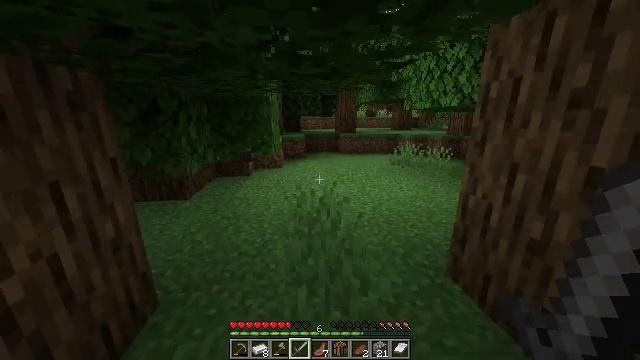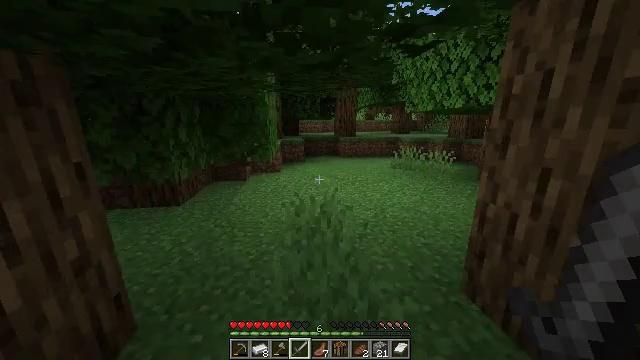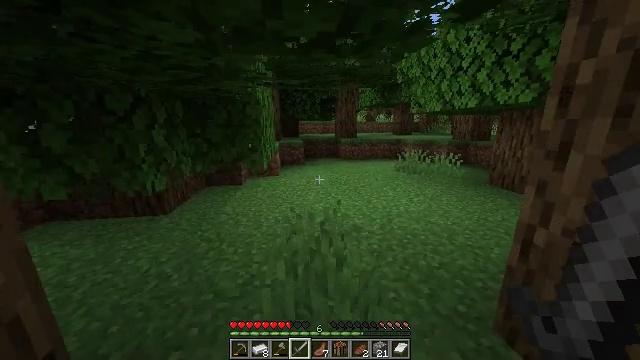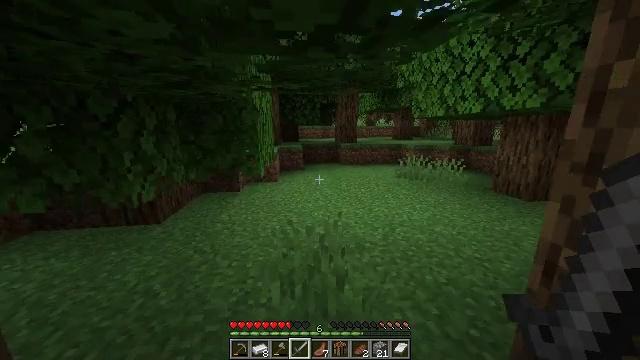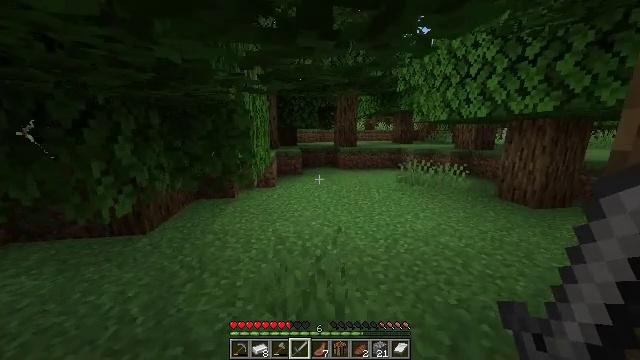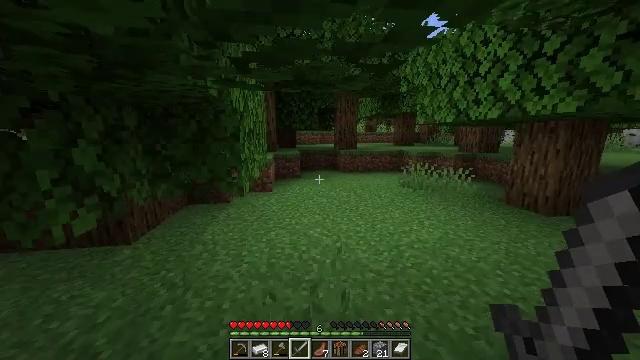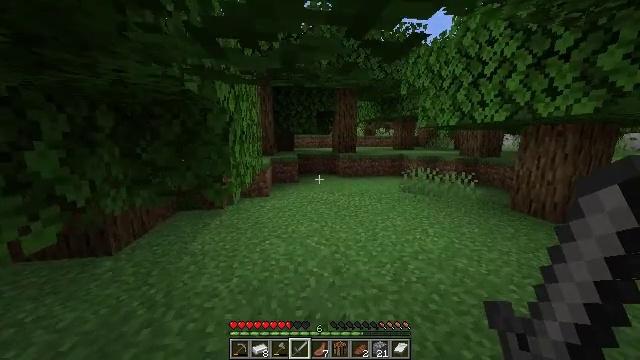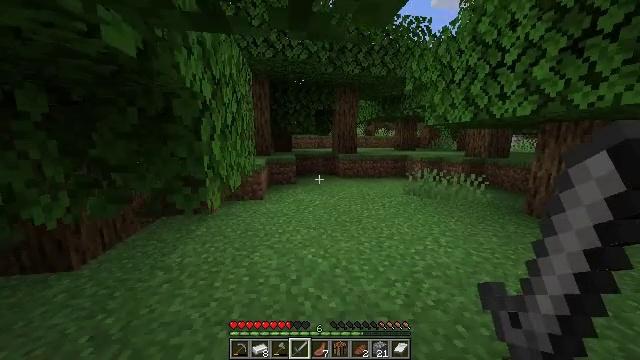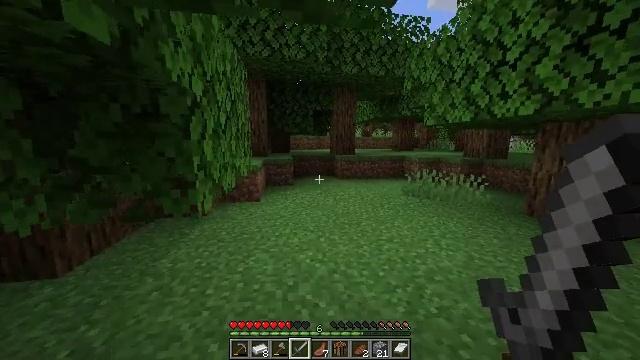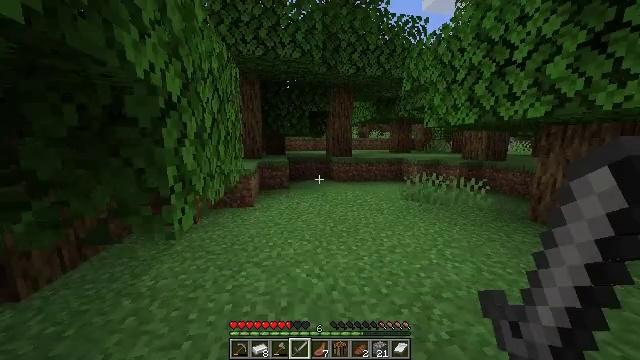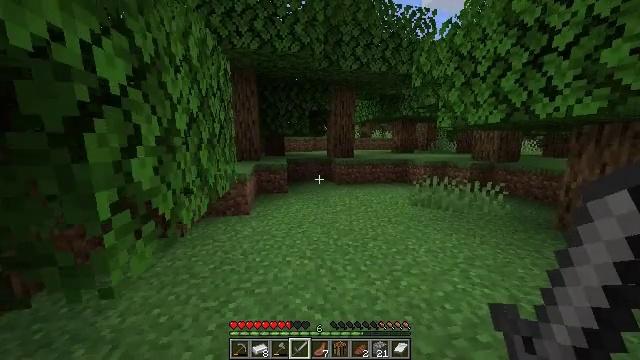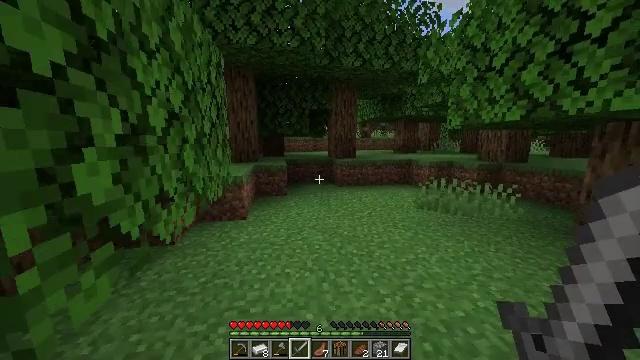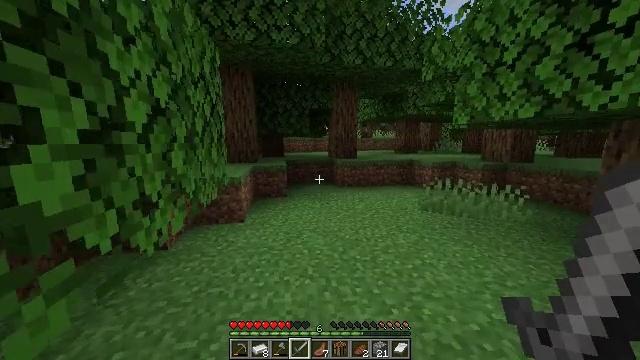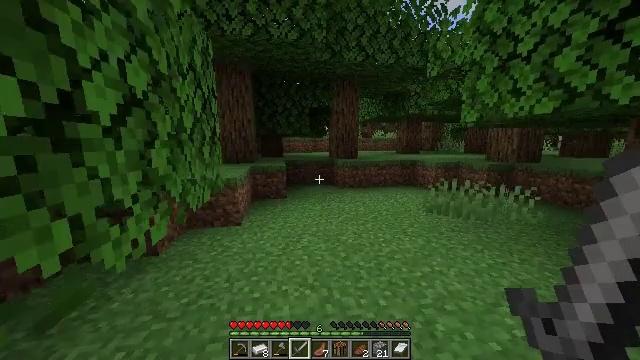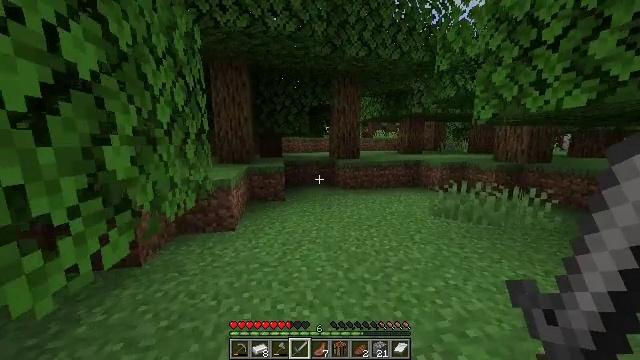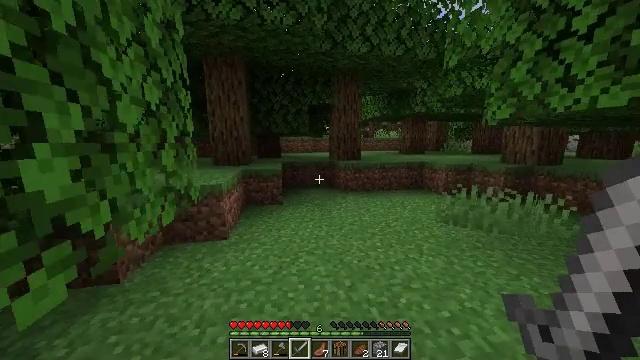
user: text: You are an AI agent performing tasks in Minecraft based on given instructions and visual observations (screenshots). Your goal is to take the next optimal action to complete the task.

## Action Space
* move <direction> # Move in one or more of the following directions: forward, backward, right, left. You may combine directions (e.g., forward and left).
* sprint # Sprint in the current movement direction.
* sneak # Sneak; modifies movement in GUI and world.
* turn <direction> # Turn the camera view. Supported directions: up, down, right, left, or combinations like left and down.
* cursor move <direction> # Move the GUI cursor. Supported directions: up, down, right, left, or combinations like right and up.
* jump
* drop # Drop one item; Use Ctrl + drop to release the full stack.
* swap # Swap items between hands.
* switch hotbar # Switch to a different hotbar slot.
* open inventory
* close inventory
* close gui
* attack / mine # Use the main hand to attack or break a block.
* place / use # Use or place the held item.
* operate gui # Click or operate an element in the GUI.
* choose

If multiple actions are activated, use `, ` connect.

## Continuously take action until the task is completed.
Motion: motion action
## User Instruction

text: Break oak leaves from the trees.
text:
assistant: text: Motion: move forward, sprint
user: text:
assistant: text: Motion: move forward, sprint
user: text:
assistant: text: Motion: move forward, sprint, turn up
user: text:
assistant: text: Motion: move forward, sprint
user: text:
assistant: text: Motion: move forward, sprint
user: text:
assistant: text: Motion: move forward, sprint
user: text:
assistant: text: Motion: move forward, sprint
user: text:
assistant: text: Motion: move forward, sprint
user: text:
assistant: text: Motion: move forward, sprint, turn right
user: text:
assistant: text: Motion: move forward, sprint
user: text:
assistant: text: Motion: move forward, sprint
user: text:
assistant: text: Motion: move forward, sprint
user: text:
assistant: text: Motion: move forward, sprint
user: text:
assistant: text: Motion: move forward, sprint
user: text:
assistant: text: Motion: move forward, sprint
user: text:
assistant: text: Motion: move forward, sprint
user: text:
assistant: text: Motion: move forward, sprint
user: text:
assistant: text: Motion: move forward, sprint
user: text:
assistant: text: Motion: move forward, sprint
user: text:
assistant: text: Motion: move forward, sprint
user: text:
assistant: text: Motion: move forward, sprint
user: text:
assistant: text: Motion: move forward, sprint
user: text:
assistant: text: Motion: move forward, sprint
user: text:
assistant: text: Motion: move forward, sprint
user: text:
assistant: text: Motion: move forward, sprint
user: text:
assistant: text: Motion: move forward, sprint
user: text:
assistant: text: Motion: move forward, sprint
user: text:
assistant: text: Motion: move forward, sprint
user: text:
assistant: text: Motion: move forward, sprint
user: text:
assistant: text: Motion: move forward, sprint